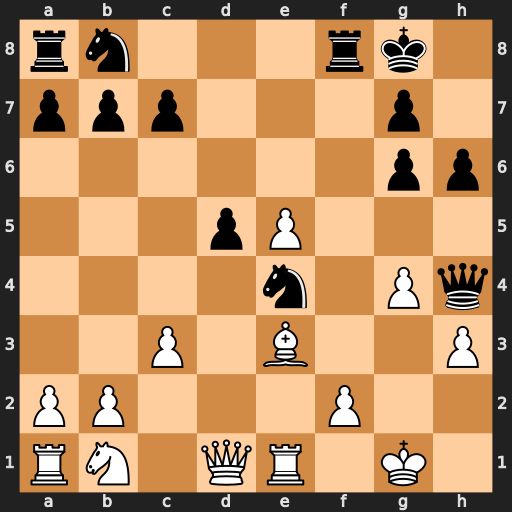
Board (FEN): rn3rk1/ppp3p1/6pp/3pP3/4n1Pq/2P1B2P/PP3P2/RN1QR1K1
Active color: w
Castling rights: -
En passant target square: -
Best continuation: Qxd5+ Kh7 Qxe4